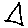
Label: triangle